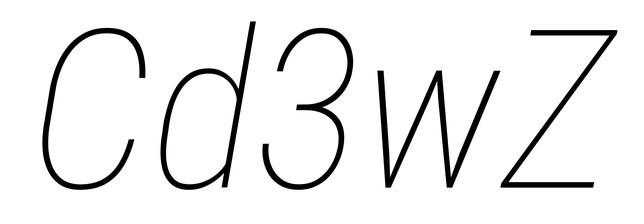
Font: Roboto-Italic_Condensed_Thin_Italic